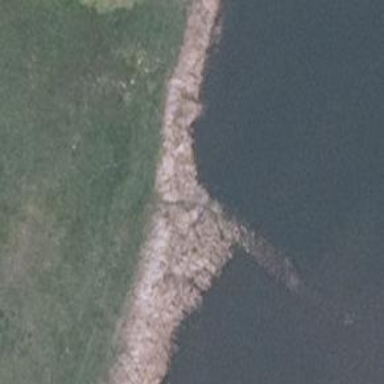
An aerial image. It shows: Breakwater structure.